Question: I saw <URL> and some others, but nothing really helped me.
I'm building a quick action 'DialogFragment' for my list view and trying to set a custom view to it according to the <URL>.
## view_quick_action.xml
'''
<?xml version="1.0" encoding="utf-8"?>
<RelativeLayout xmlns:android="http://schemas.android.com/apk/res/android"
android:layout_width="wrap_content"
android:layout_height="wrap_content"
android:background="@android:color/white" >
<ImageView
android:id="@+id/quick_action_image"
android:layout_width="50dp"
android:layout_height="50dp"
android:layout_margin="20dp"
android:scaleType="fitXY"
android:src="@drawable/windows1" />
<TextView
android:id="@+id/quick_action_name"
android:layout_width="wrap_content"
android:layout_height="wrap_content"
android:layout_alignTop="@+id/quick_action_image"
android:layout_toRightOf="@+id/quick_action_image"
android:ellipsize="end"
android:singleLine="true"
android:text="Lilly"
android:textColor="#585858"
android:textSize="16sp" />
<TextView
android:id="@+id/quick_action_activity"
android:layout_width="wrap_content"
android:layout_height="wrap_content"
android:layout_alignBottom="@+id/quick_action_image"
android:layout_toRightOf="@+id/quick_action_image"
android:text="Updated 4 minutes ago"
android:textColor="#a3a3a3"
android:textSize="15sp" />
<ImageButton
android:id="@+id/popup_grid_leave"
android:layout_width="50dp"
android:layout_height="50dp"
android:layout_alignParentLeft="true"
android:layout_below="@+id/quick_action_activity"
android:layout_margin="20dp"
android:layout_marginTop="30dp"
android:background="@color/transperent"
android:src="@drawable/ic_action_leave" />
<ImageButton
android:id="@+id/popup_grid_silence"
android:layout_width="50dp"
android:layout_height="50dp"
android:layout_alignBottom="@+id/popup_grid_leave"
android:layout_alignTop="@+id/popup_grid_leave"
android:layout_centerHorizontal="true"
android:background="@color/transperent"
android:src="@drawable/ic_action_silence" />
<ImageButton
android:id="@+id/popup_grid_mark_as_read"
android:layout_width="50dp"
android:layout_height="50dp"
android:layout_alignBottom="@+id/popup_grid_leave"
android:layout_alignParentRight="true"
android:layout_alignTop="@+id/popup_grid_leave"
android:layout_marginRight="15dp"
android:background="@color/transperent"
android:src="@drawable/ic_action_mark_as_read" />
</RelativeLayout>
'''
## QuickActionFragment.java
'''
public class QuickActionFragment extends DialogFragment {
@Override
public Dialog onCreateDialog(Bundle savedInstanceState) {
AlertDialog.Builder builder = new AlertDialog.Builder(mContext);
View v = LayoutInflater.from(mContext).inflate(
R.layout.view_quick_action, null, false);
// SET ALL THE VIEWS
builder.setTitle(null);
AlertDialog dialog = builder.create();
dialog.setView(v, 0, 0, 0, 0);
// this line didn't change anything
// dialog.getWindow().setBackgroundDrawable(new ColorDrawable(0));
return dialog;
}
}
'''
after all this, when I run 'dialogFragment.show(getSupportedFragmentManager())' I still get the black border as shown in the image:

any thoughts on how to fix this?
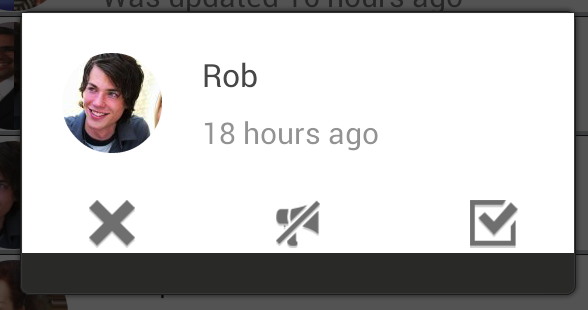
Answer: Try out below code:
'''
public class QuickActionFragment extends DialogFragment {
@Override
public Dialog onCreateDialog(Bundle savedInstanceState) {
Dialog m_dialog = new Dialog(QuickActionFragment.this, R.style.Dialog_No_Border);
LayoutInflater m_inflater = LayoutInflater.from(CustomDialogActivity.this);
View v = LayoutInflater.from(mContext).inflate(R.layout.view_quick_action, null, false);
// SET ALL THE VIEWS
m_dialog.setTitle(null);
m_dialog.setContentView(m_view);
m_dialog.show();
return dialog;
}
}
'''
Add the 'Dialog_No_Border' style in your 'res/value/style.xml' file.
'''
<style name="Dialog_No_Border">
<item name="android:windowIsFloating">true</item>
<item name="android:windowBackground">@android:color/transparent</item>
</style>
'''
This style causes 'R' to be deleted after a clean